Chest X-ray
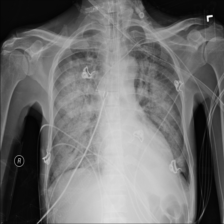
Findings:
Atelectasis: negative
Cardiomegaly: negative
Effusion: negative
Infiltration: positive
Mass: negative
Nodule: negative
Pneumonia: negative
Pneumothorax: negative
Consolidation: negative
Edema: negative
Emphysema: negative
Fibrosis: negative
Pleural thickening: negative
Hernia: negative